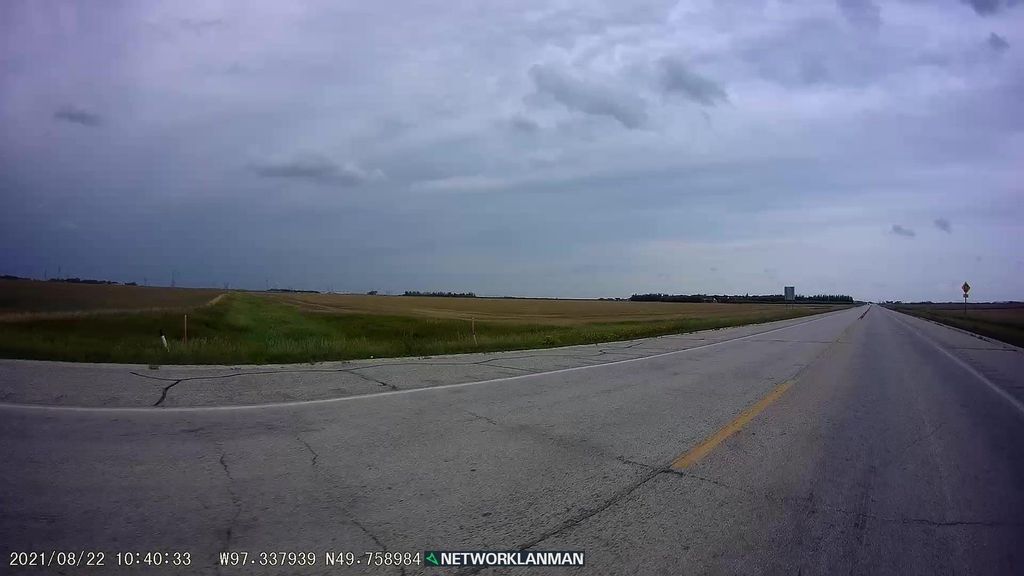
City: winnipeg